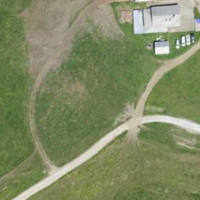
EUNIS habitat code: 26
Species observed at this site:
Viola calcarata